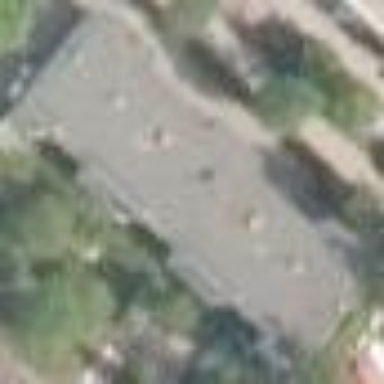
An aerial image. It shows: Flat-roofed apartment building.